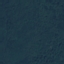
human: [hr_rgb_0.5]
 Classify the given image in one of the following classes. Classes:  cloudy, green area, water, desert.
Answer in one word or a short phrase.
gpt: green area